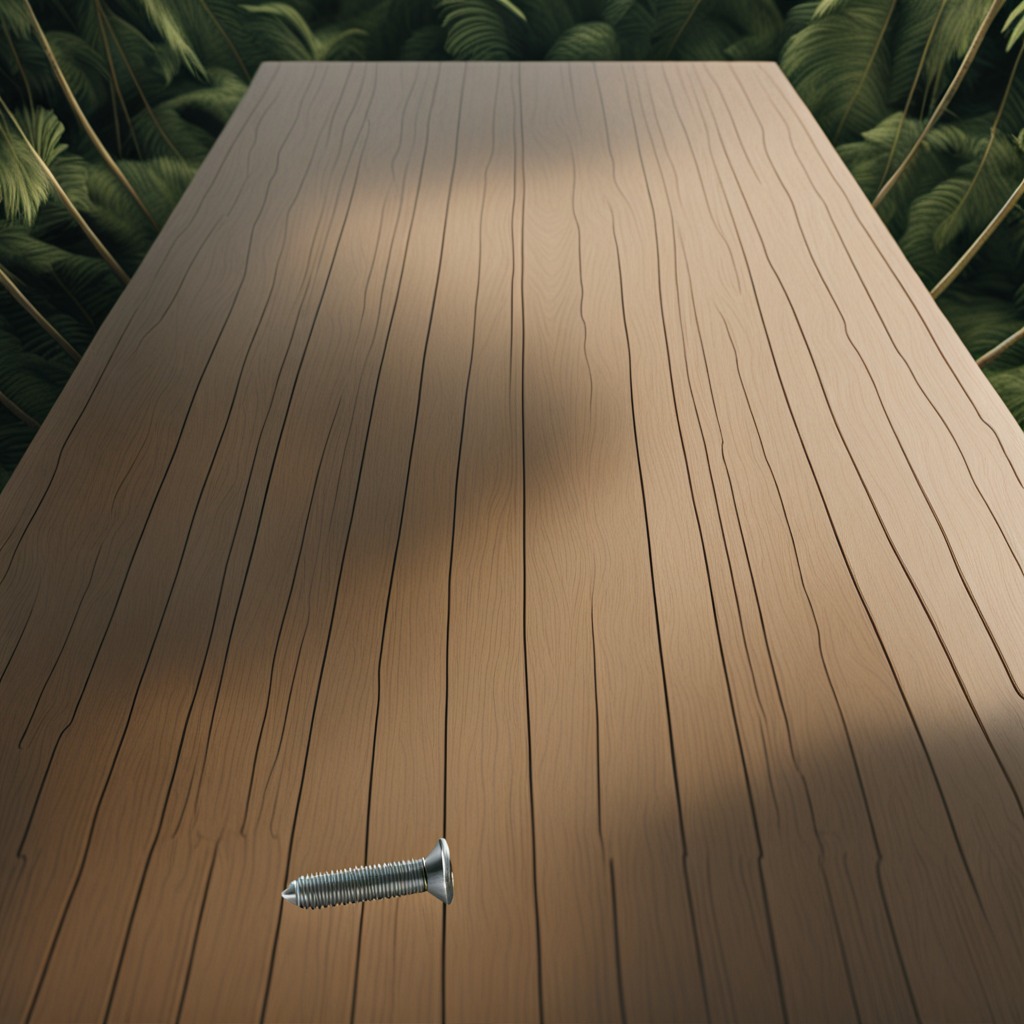
A metal screw lies on a wooden table inside a jungle field workshop tent.